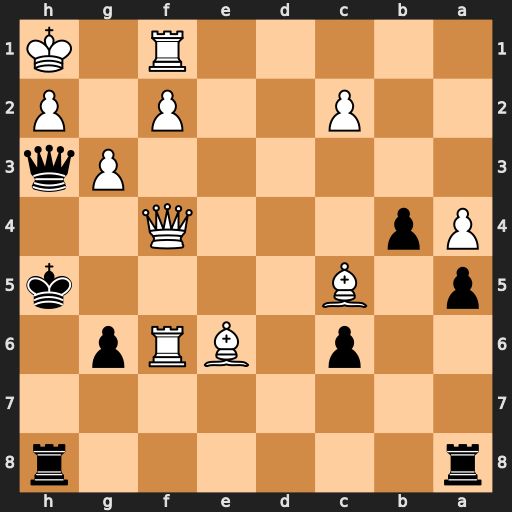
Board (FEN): r6r/8/2p1BRp1/p1B4k/Pp3Q2/6Pq/2P2P1P/5R1K
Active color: b
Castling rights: -
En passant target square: -
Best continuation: Qxf1#